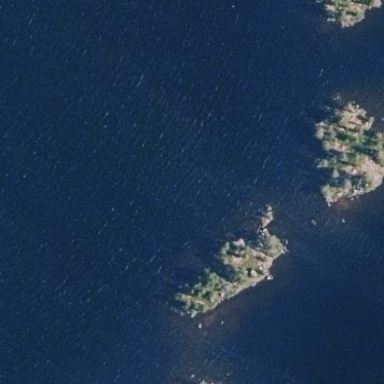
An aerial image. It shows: Islet.